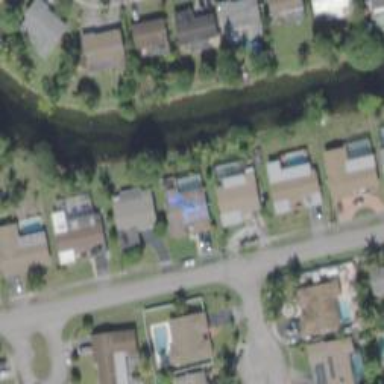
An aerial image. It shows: Canal.